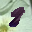
Label: 8